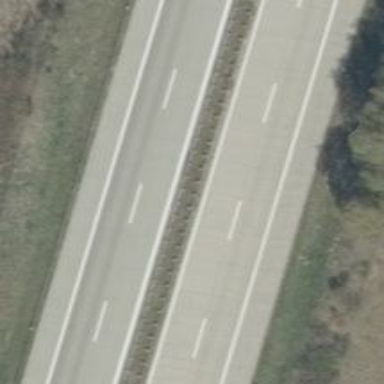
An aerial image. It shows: Asphalt motorway.